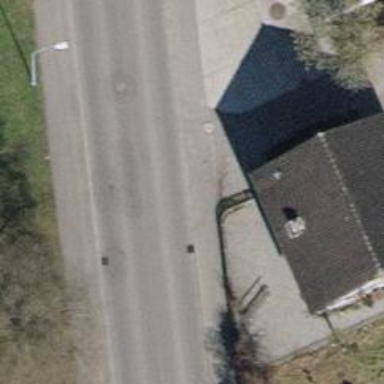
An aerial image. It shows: Residential road with unpaved surface.